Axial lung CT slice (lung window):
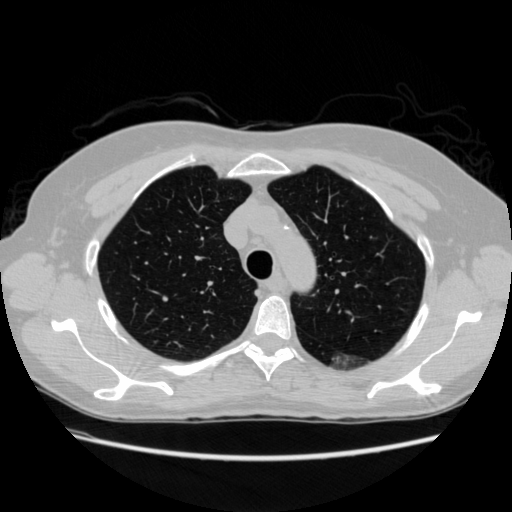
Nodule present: yes
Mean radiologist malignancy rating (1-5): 4.5